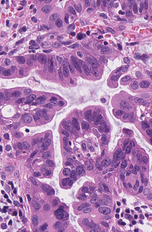
Tumor epithelial tissue: yes
Tumor-associated stroma tissue: yes
Normal tissue: no